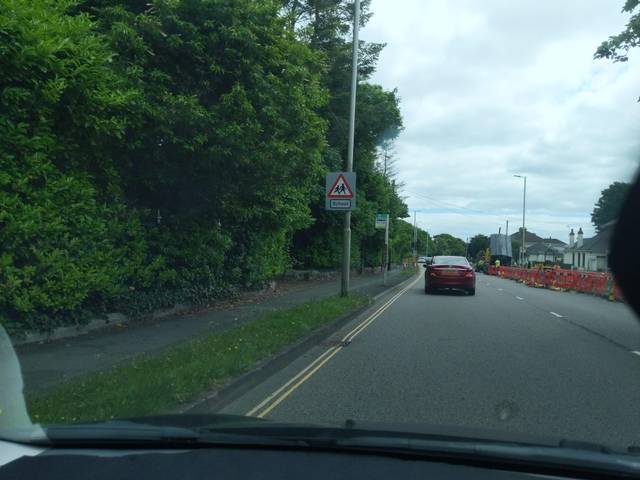
Region: United Kingdom
Coordinates: 50.407, -4.129